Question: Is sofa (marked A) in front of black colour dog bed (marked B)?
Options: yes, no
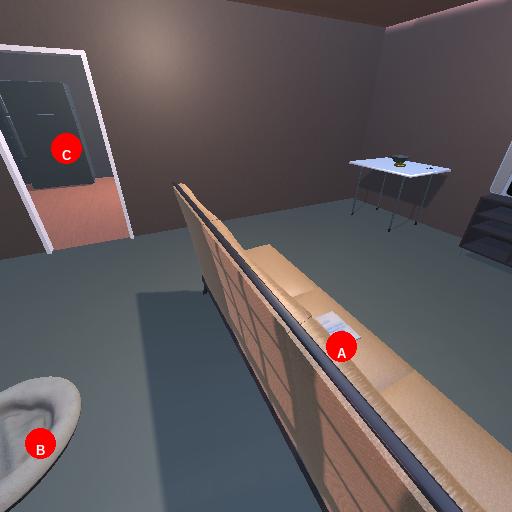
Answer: yes